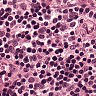
Metastatic tissue present: no